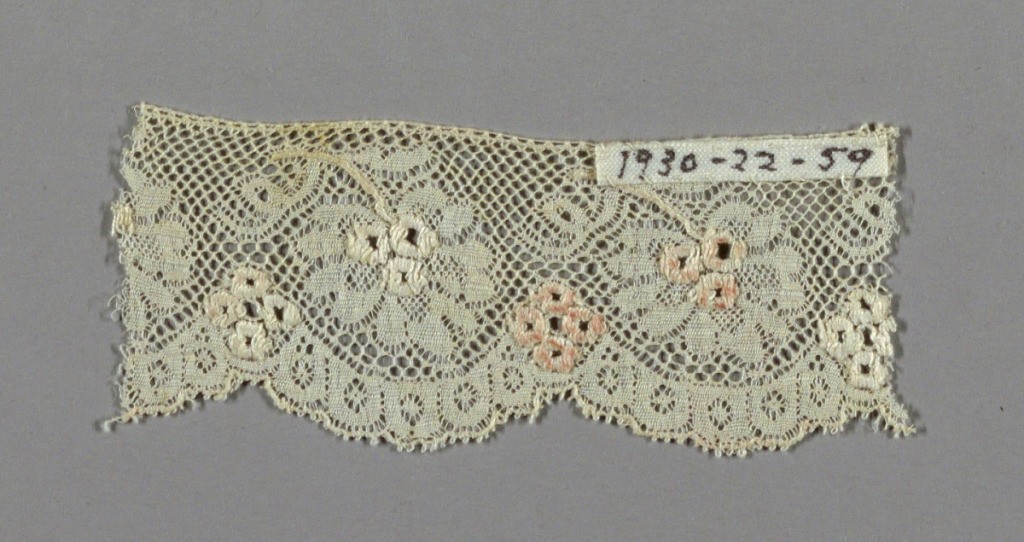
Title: Fragment
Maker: A .G. Jennings & Sons, American
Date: ca. 1884
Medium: cotton Technique: machine made lace
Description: Valencienne-type with embroidered details.